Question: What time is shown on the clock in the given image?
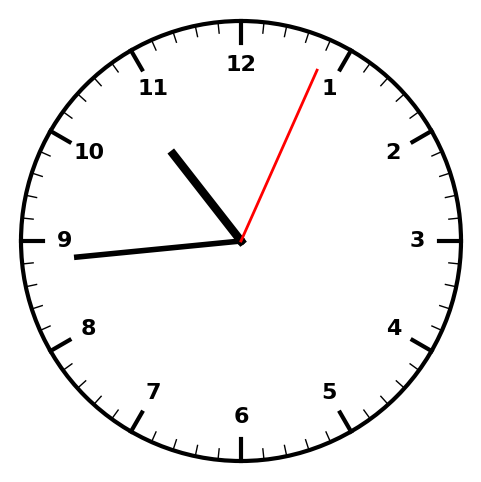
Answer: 10:44:04